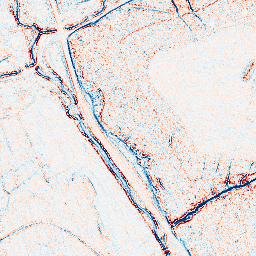
Category: edge_preserving
Decomposition family: bilateral
Decomposition parameters: d: 5
sigma_color: 50
sigma_space: 75
Upsampling method: sinc_blackman
Upsampling parameters: scale: 2
kernel_size: 16
Upsampling scale: 2